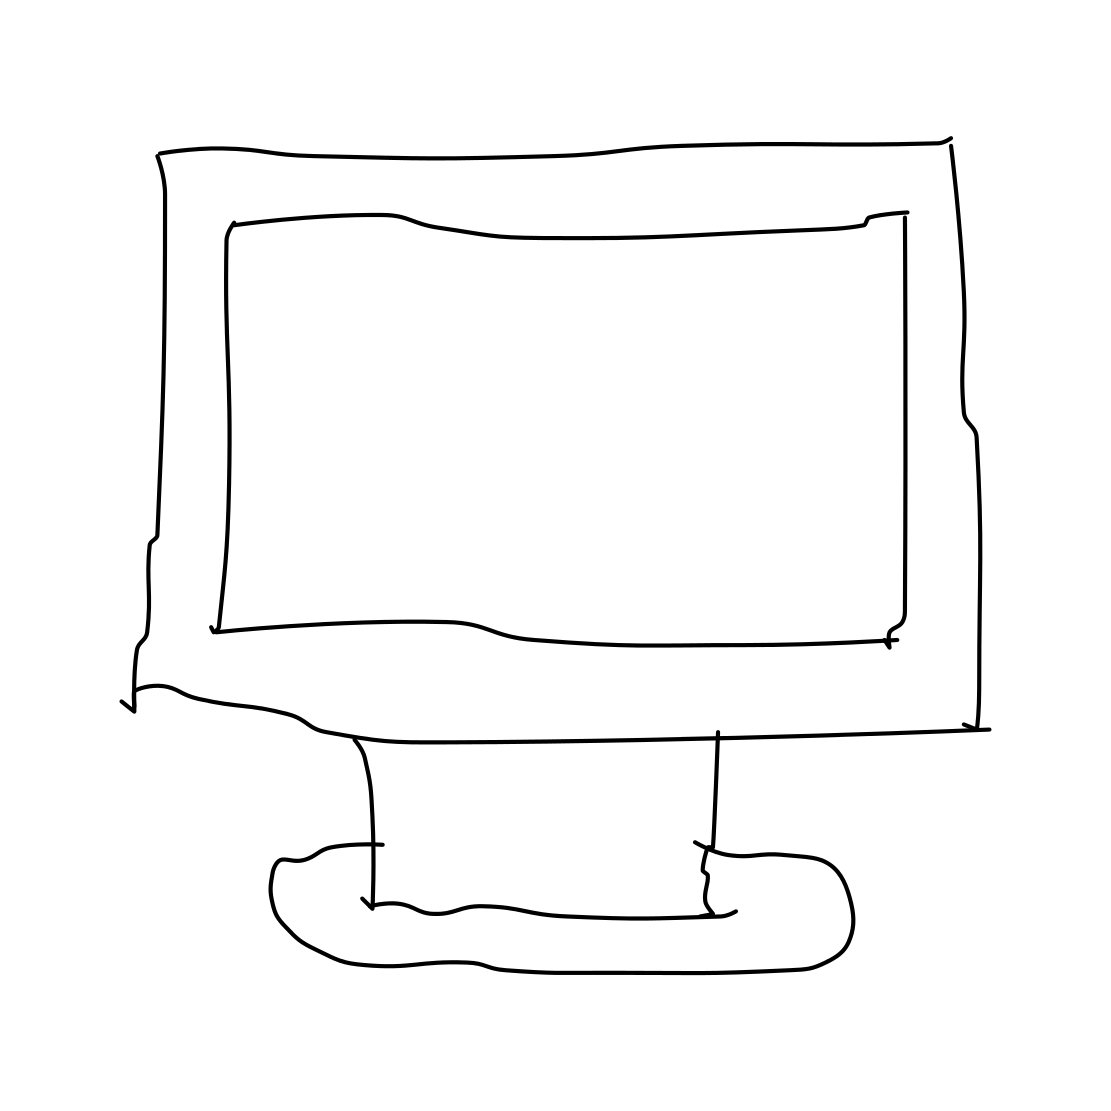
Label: computer monitor